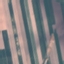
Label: AnnualCrop